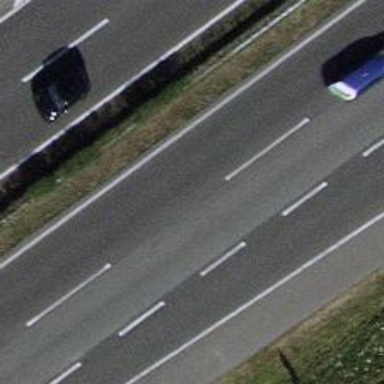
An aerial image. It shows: Motorway.